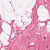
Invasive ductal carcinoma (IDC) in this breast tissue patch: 0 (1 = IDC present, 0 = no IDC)